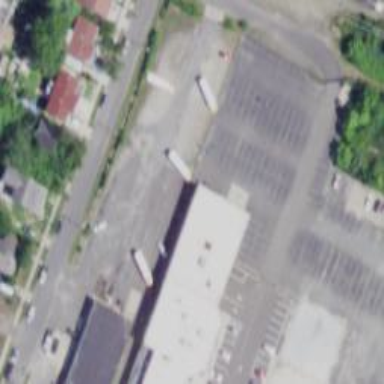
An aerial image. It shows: Car shop building.